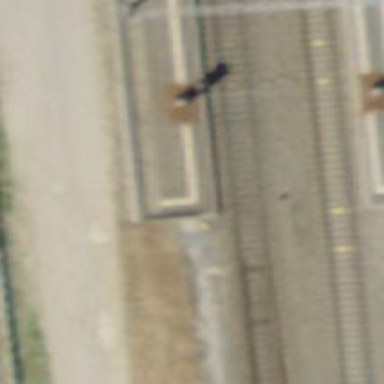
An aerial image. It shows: Railway switch.